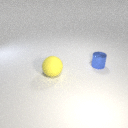
large yellow rubber sphere in front of small blue metal cylinder